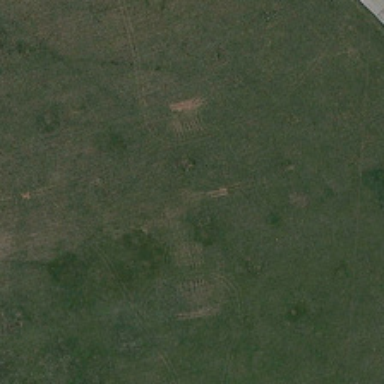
A road is near a piece of green meadow .